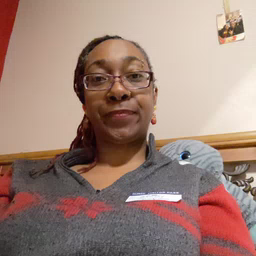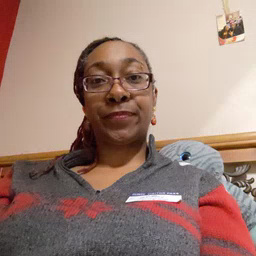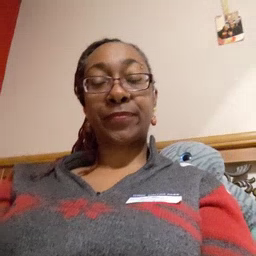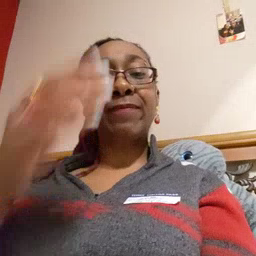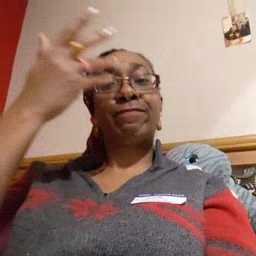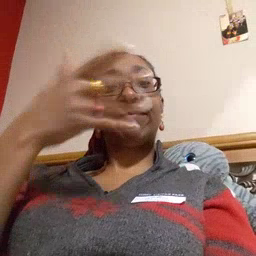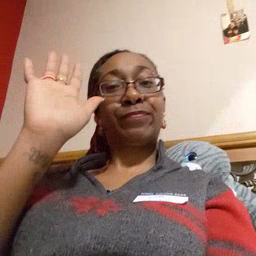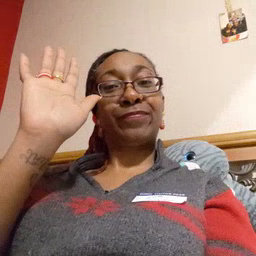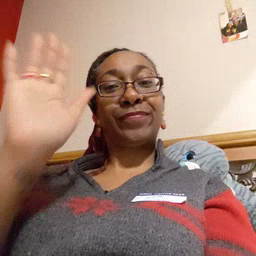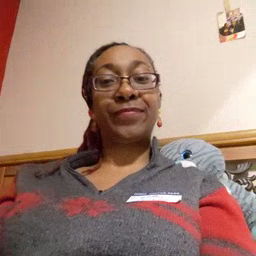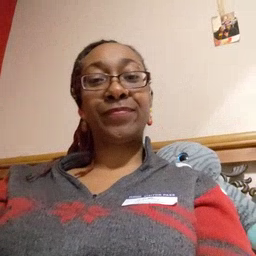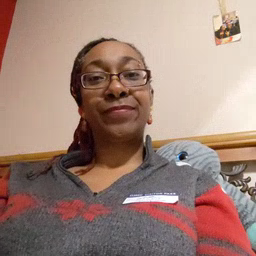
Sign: finish